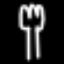
Label: fork